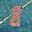
Label: 8